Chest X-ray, AP view. Patient: 25 years old, sex M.
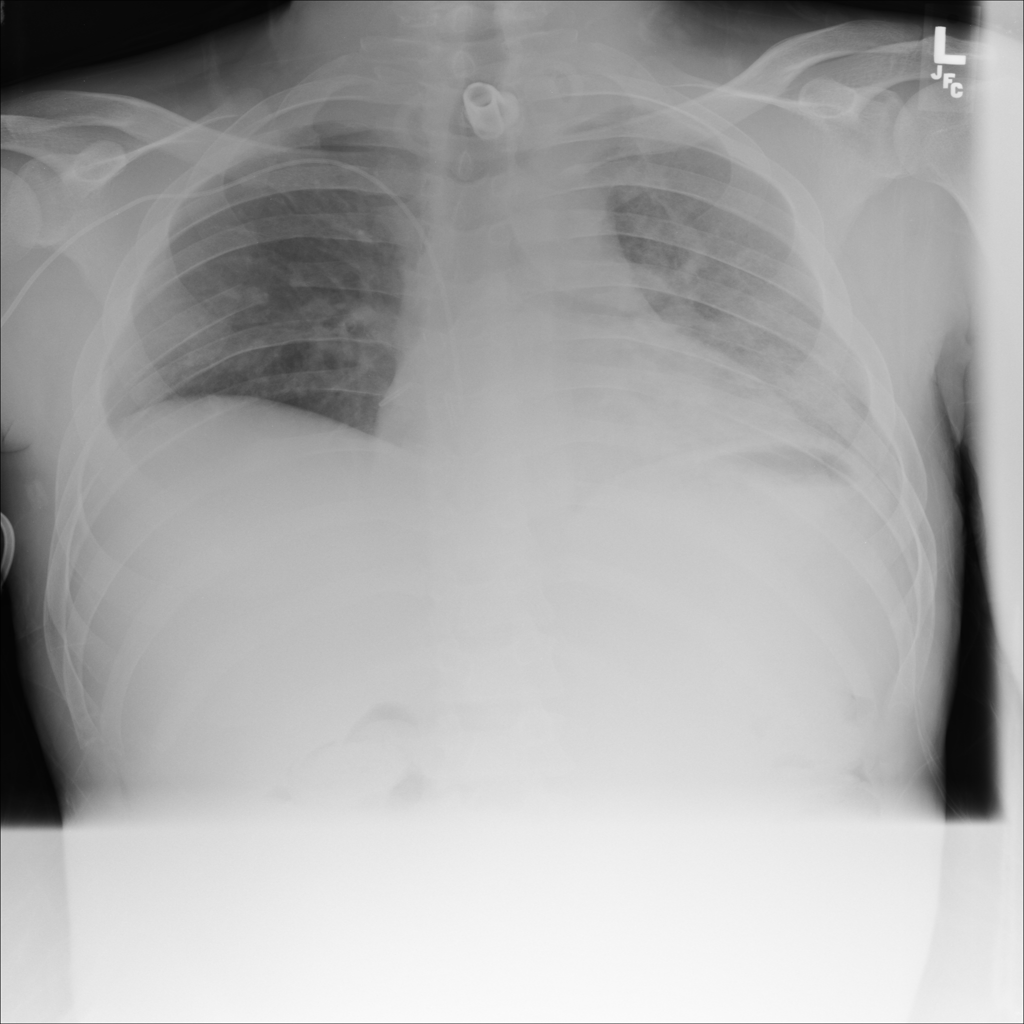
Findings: Infiltration, Pleural_Thickening